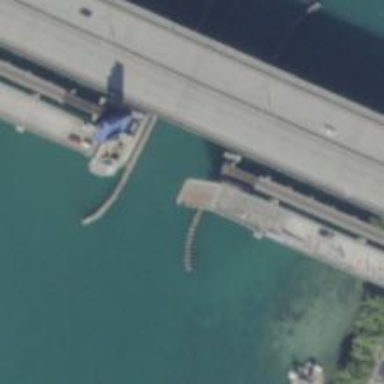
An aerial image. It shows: Movable bascule railway bridge over water.